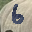
Label: 6